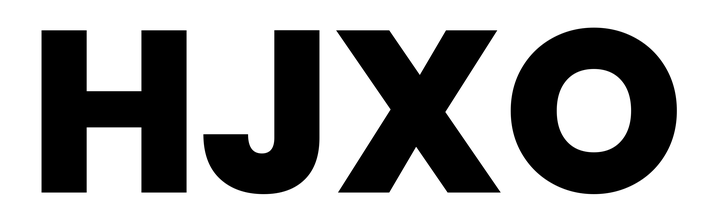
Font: Poppins-ExtraBold